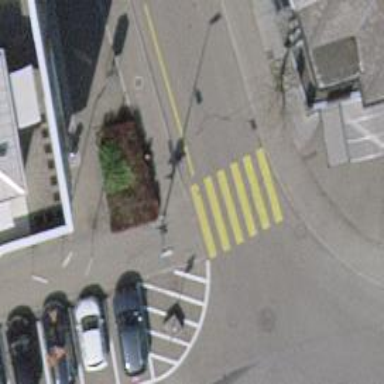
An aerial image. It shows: Uncontrolled road crossing.